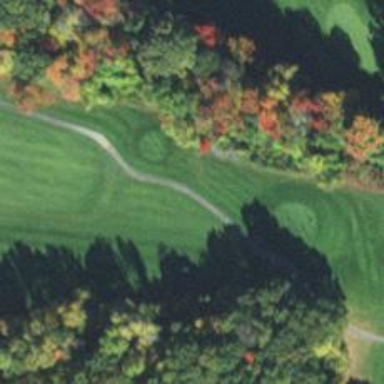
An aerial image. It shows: Service road designated as golf cart path.